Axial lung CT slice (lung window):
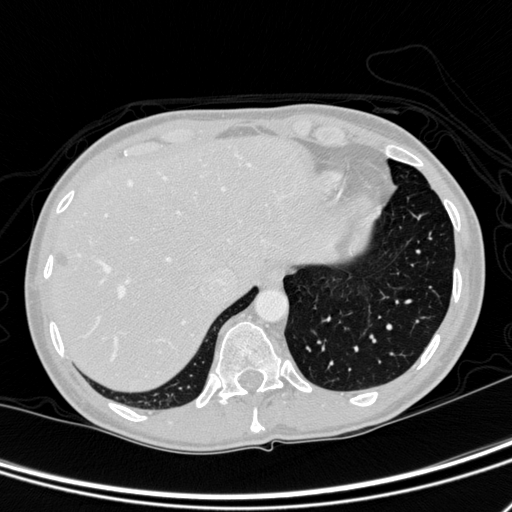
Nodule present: no